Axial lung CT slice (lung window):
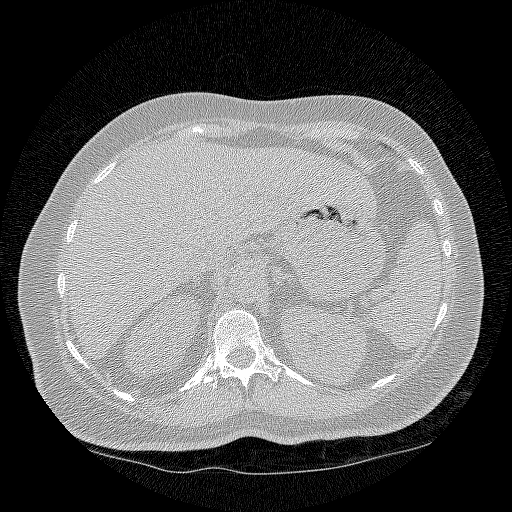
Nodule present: no